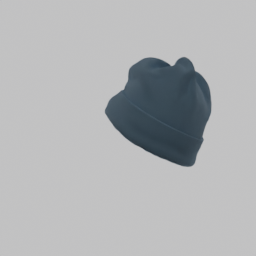
Label: people